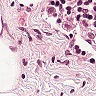
Metastatic tissue present: no